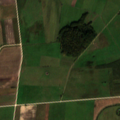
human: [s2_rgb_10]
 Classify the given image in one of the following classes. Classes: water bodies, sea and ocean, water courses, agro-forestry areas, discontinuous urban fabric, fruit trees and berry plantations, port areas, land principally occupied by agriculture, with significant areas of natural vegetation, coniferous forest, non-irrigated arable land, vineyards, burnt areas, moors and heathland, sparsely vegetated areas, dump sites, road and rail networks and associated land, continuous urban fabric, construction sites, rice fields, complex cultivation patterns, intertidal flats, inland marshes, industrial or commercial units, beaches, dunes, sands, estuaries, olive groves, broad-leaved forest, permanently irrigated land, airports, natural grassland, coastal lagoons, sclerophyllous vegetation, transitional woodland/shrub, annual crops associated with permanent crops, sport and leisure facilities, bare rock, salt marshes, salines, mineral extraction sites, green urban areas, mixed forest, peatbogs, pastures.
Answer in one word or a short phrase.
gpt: non-irrigated arable land, complex cultivation patterns